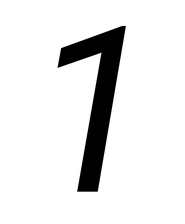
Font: Roboto-Italic_Italic